Here is the raw acceleration-versus-time signal recorded on a bearing housing. What is the most likely bearing condition (normal, inner_race, outer_race, ball)?
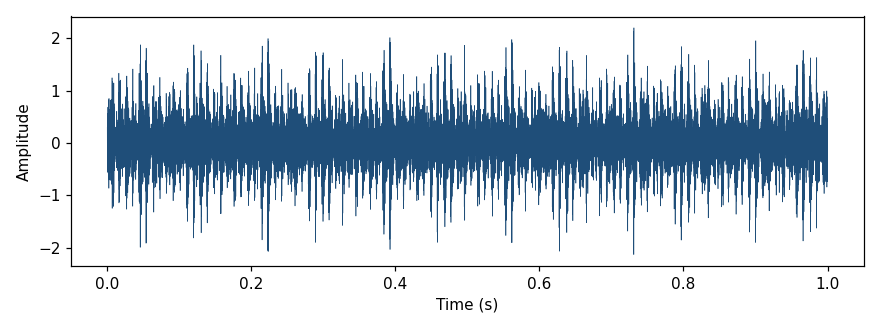
Answer: outer_race